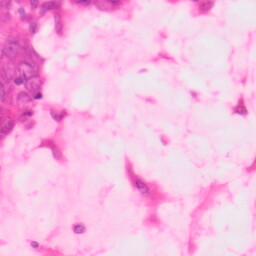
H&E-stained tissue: Colon